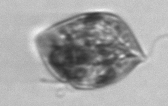
Label: Gyrodinium